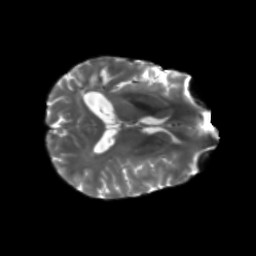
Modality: T2w
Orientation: axial
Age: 42
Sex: male
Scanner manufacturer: siemens
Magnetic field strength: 3 T
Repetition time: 5.25 s
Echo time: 0.08 s